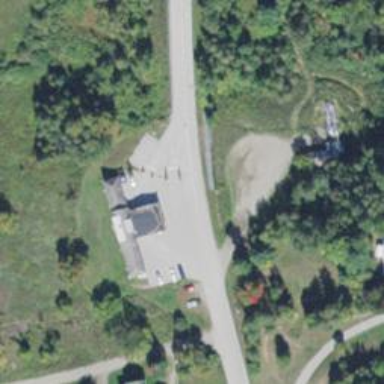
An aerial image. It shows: Asphalt road at the secondary link level.